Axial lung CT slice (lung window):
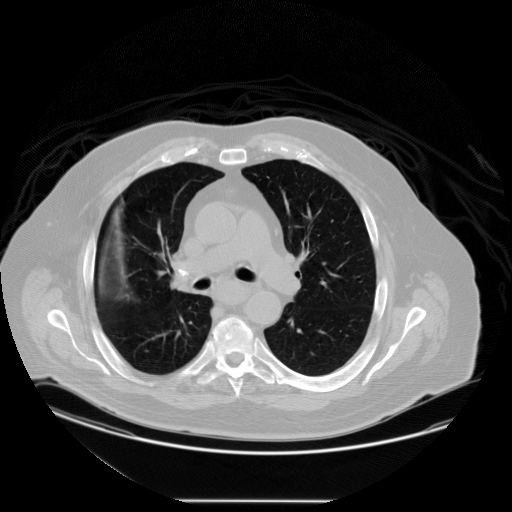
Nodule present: no